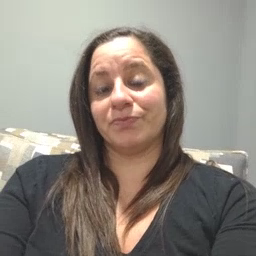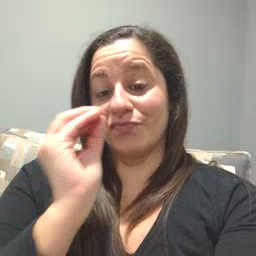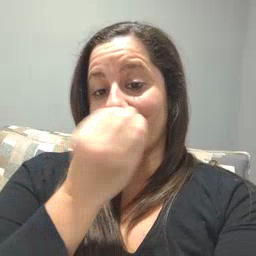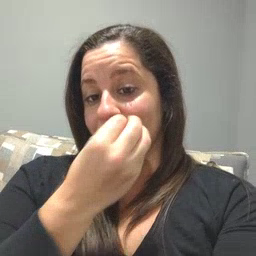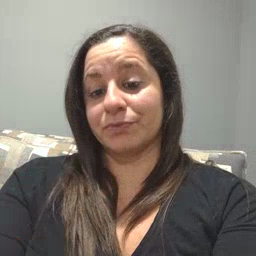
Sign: flower